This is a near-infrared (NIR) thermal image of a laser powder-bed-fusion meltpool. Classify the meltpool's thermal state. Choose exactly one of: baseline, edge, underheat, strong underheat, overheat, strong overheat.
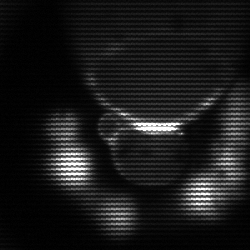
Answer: baseline